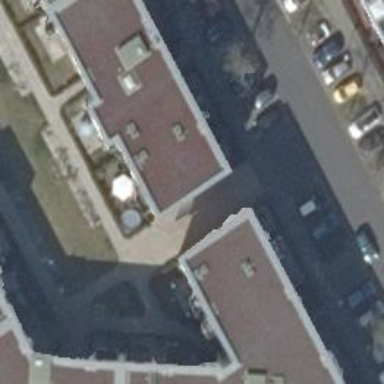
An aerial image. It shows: Residential building with flat roof.